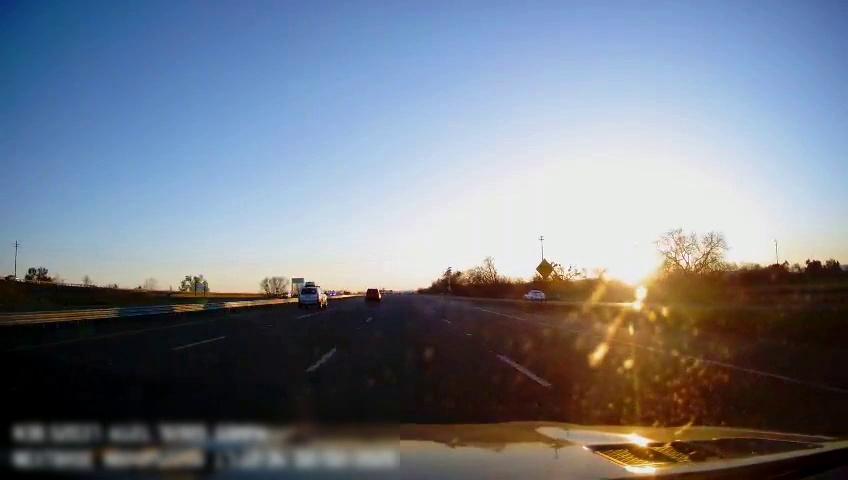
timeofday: Day
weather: Sunny
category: Drivable Space
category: Vehicles | SUV
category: Vehicles | SUV
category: Vehicles | Car
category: Vehicles | SUV
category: Lanes | Alternate Lane
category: Lanes | Alternate Lane
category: Lanes | Current Lane
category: Lanes | Current Lane
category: Lanes | Alternate Lane
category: Traffic | Signs